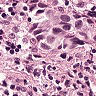
Metastatic tissue present: yes